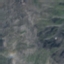
Land use / land cover class: HerbaceousVegetation